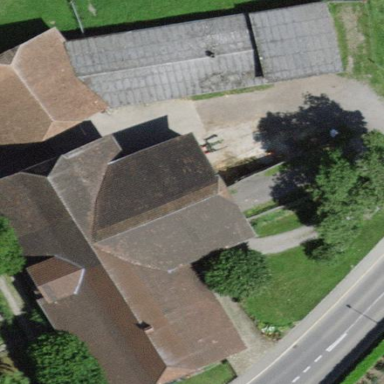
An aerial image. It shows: Farm building.